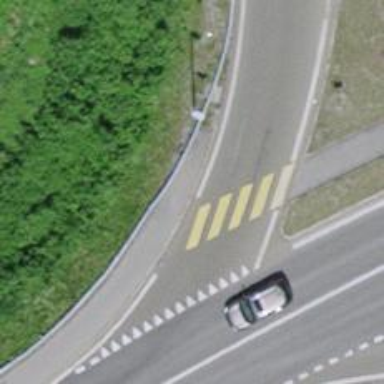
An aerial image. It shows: Uncontrolled zebra crossing on the road.